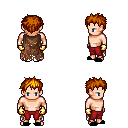
a pixel art fantasy rpg character, male body template, human, light skin, brown tattered cape, red pants, dark blonde bedhead hairstyle, gold gloves, black slippers, four views (front, back, left, right), 2x2 character sprite sheet, small pixel art, hard edges, no anti-aliasing